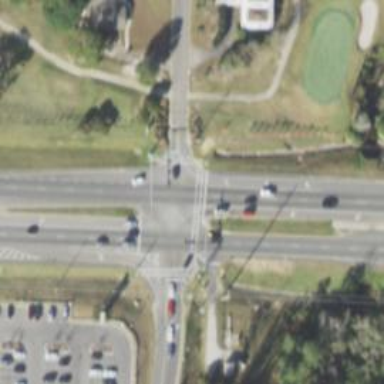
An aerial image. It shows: Marked road crossing.